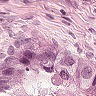
Metastatic tissue present: yes